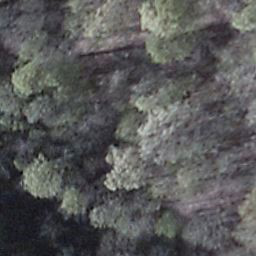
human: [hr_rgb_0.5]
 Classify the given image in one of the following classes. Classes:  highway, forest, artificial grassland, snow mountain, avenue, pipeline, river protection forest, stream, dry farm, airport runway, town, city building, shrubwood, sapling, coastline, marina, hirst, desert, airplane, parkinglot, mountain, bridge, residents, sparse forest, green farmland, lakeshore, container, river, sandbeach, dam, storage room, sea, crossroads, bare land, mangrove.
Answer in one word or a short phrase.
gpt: shrubwood